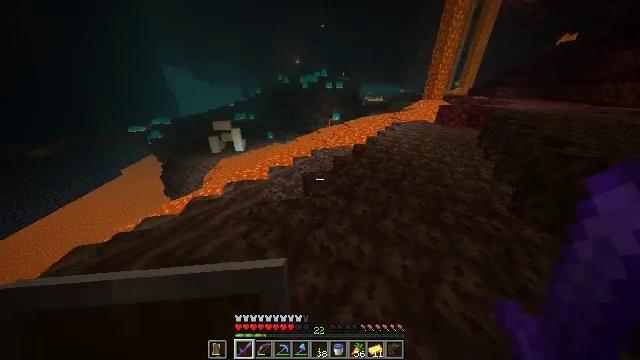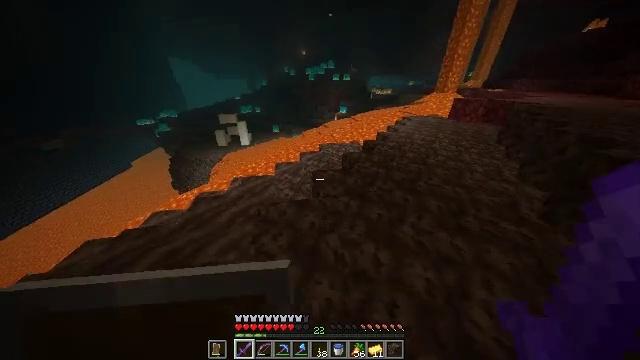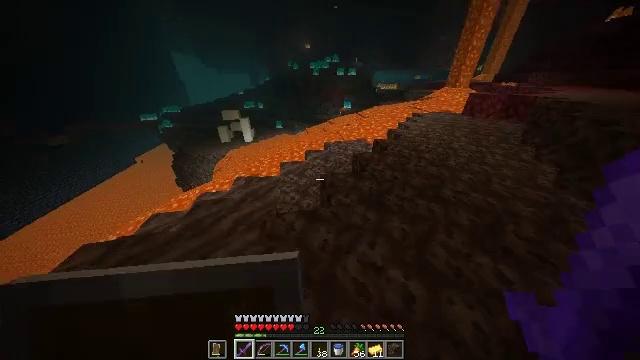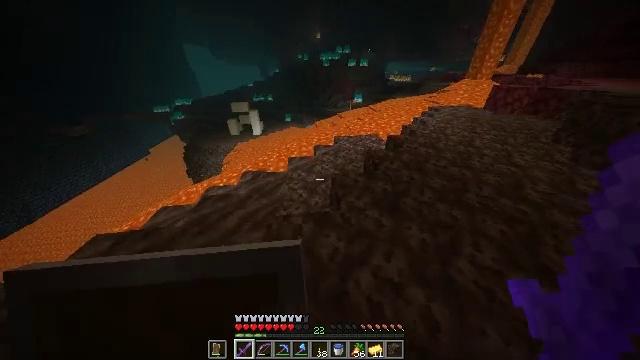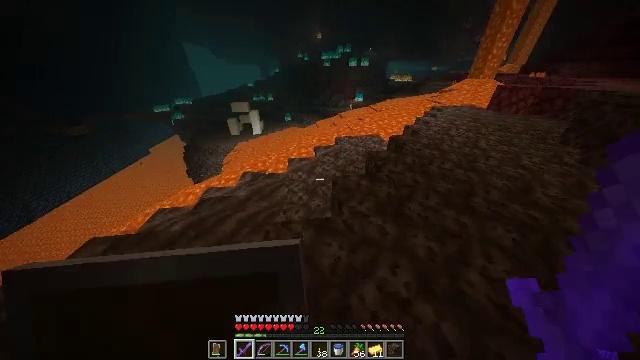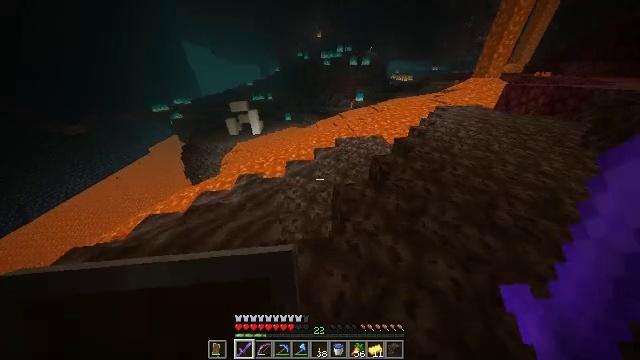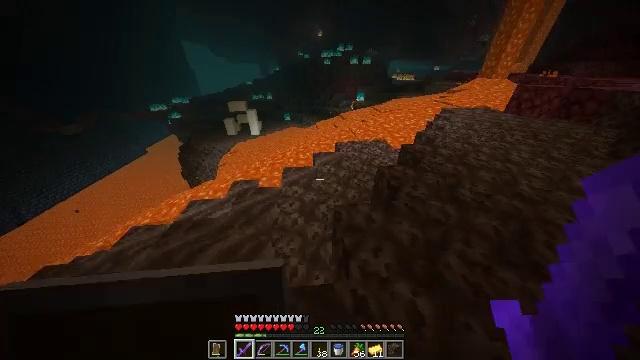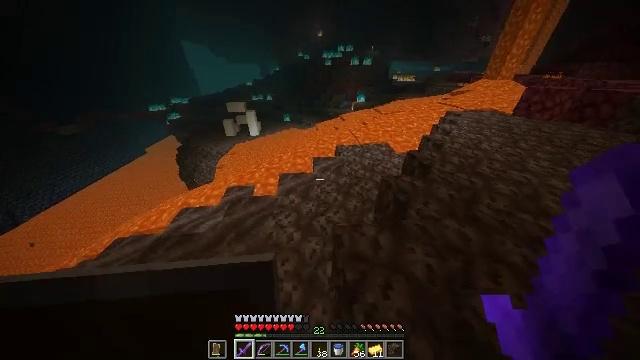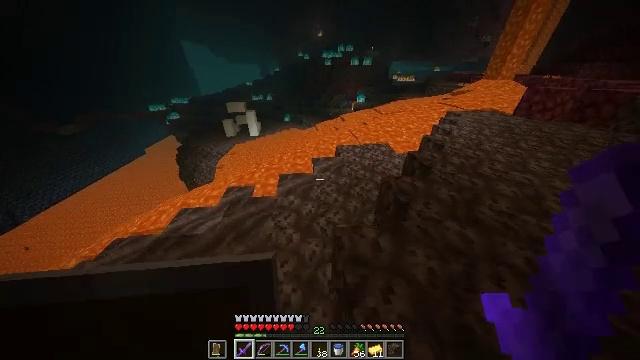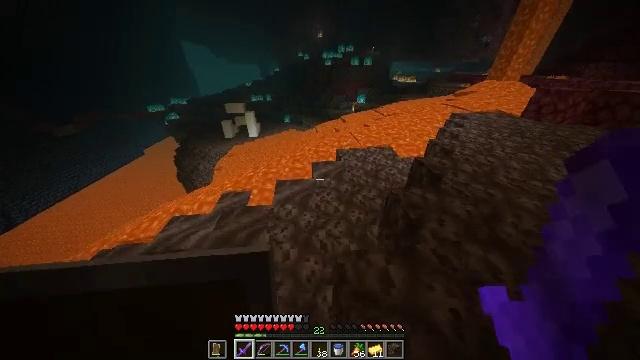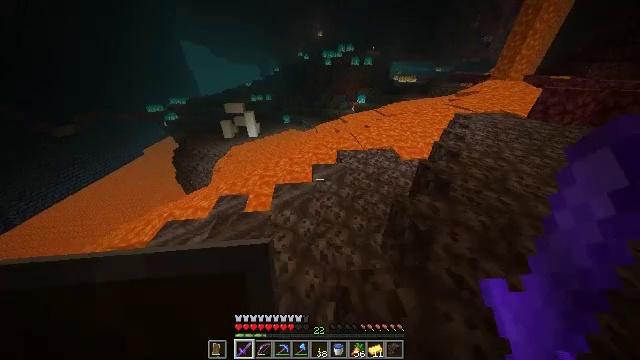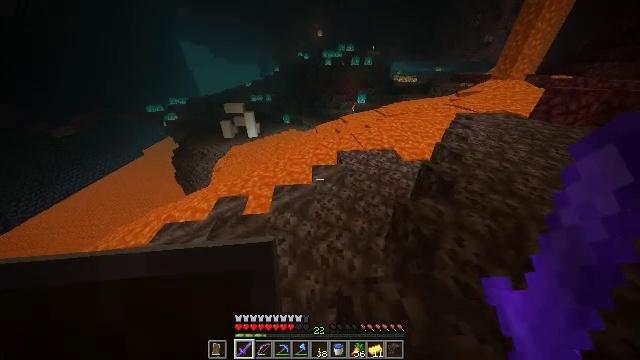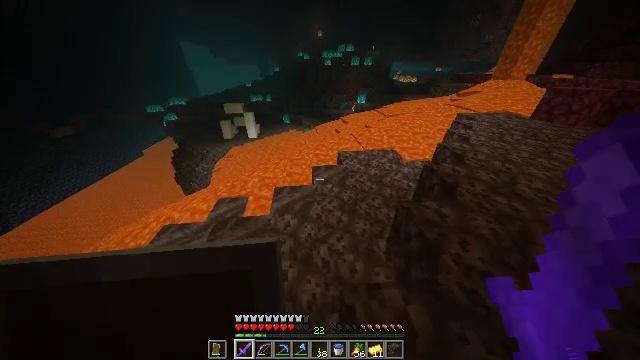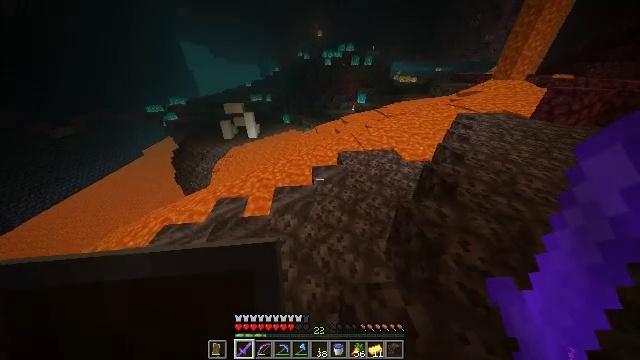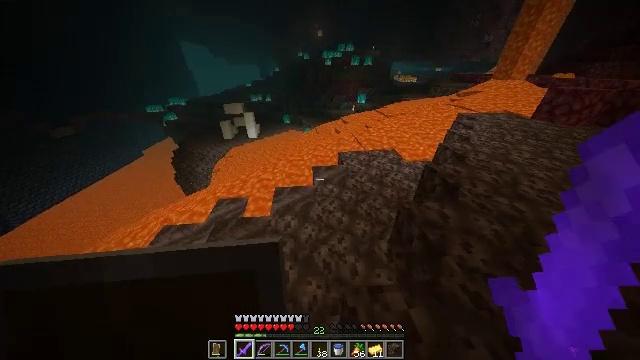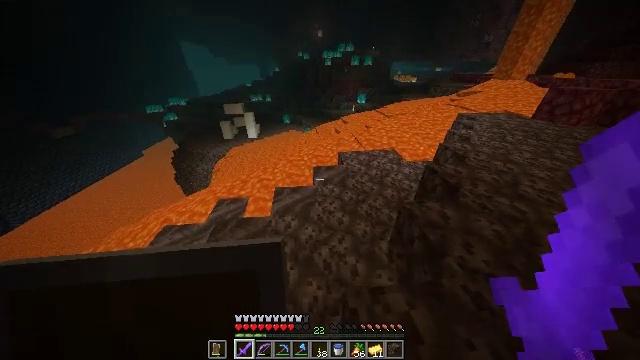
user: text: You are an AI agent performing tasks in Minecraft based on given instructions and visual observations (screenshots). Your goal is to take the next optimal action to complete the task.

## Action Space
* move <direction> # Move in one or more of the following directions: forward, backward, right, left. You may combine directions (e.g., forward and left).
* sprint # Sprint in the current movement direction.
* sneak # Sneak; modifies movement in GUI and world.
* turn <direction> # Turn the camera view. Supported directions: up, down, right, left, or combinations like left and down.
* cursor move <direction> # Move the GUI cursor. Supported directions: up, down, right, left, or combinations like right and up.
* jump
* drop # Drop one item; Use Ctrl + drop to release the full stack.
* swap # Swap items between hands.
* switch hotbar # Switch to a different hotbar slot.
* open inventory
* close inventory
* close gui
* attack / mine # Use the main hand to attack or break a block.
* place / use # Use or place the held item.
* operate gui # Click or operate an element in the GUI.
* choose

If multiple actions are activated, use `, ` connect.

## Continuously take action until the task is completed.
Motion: motion action
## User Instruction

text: Clear the area by removing soul fire.
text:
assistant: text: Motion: move forward, turn left and down
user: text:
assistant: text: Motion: move forward, turn left and down
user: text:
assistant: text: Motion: move forward, turn left and down
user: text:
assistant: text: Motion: move forward
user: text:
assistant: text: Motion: move forward
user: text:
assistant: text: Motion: move forward
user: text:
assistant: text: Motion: move forward
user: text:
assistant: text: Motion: move forward
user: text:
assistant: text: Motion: no_op
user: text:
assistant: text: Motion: no_op
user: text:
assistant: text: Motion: no_op
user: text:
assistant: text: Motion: no_op
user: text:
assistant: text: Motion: no_op
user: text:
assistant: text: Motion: no_op
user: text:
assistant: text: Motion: no_op
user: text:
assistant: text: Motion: no_op
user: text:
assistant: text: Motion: no_op
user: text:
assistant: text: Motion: turn right and up
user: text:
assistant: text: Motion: move forward and move right, turn right and up
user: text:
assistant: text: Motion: move forward and move right, turn right and up
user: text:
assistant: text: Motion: move forward and move right, turn right
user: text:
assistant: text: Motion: move forward, turn left and up
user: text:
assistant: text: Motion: turn left and up
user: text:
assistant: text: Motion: turn left and up
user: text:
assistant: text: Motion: turn left and up
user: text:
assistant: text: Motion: turn left and up
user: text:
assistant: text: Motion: no_op
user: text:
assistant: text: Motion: no_op
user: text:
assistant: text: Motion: no_op
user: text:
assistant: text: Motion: no_op